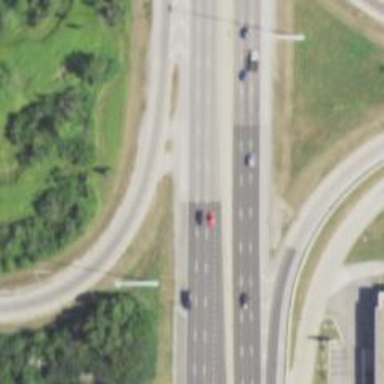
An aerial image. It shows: This image shows trunk highway that functions as expressway.